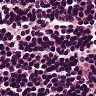
Metastatic tissue present: no